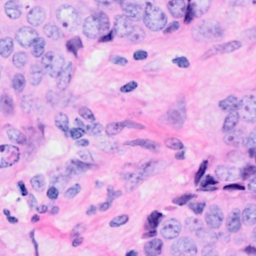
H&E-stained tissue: Breast